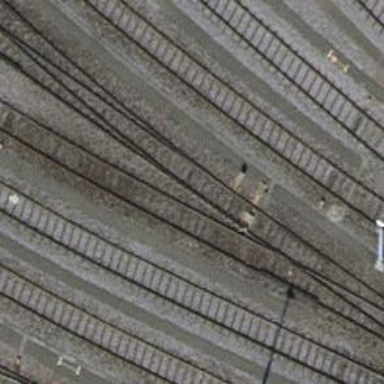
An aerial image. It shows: Railway switch.